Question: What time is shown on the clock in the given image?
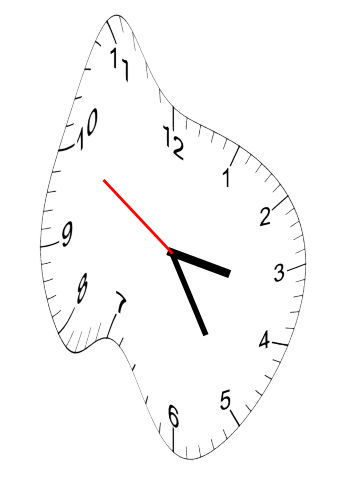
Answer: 03:24:50